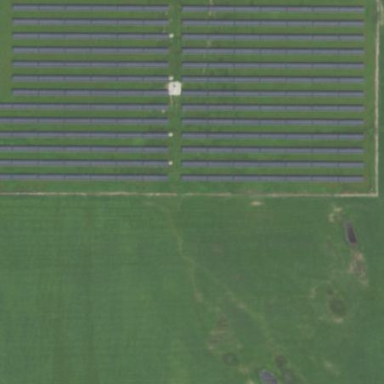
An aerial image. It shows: Solar power plant utilizing photovoltaic technology.